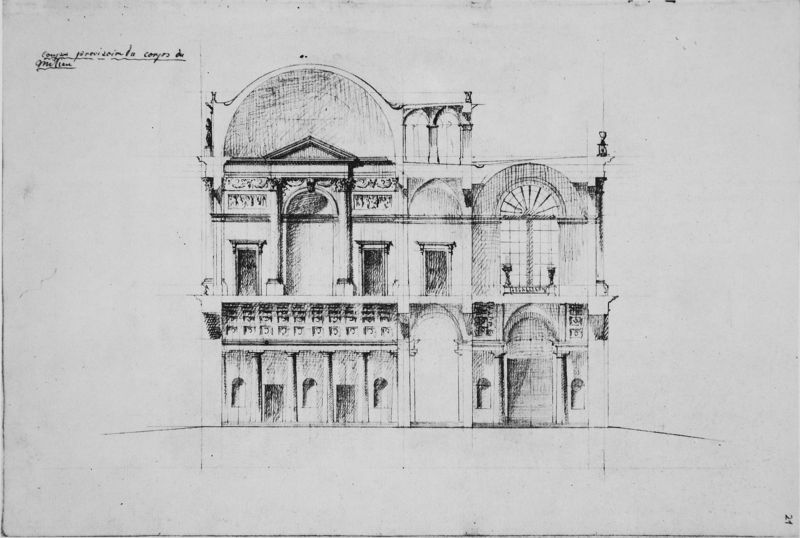
Titel: Residenz in München, drittes Projekt - Schnitt durch Mitteltrakt
Künstler: Carl von Fischer
Standort: München
Institution: Architektursammlung der Technischen Universität
Schlagwörter: dunkel, weiß, dreieck, fenster, frankreich, geschwungen, glas, grau, hell, pfeiler, raum, schwarz, skizze, säule, säulen, terasse, tür, zeichnung, dach, gebäude, haus, schloss, wand, architektur, barock, signatur, kirche, figur, blatt, renaissance, rund, vase, balkon, terrasse, schrift, papier, ansicht, bogen, fassade, italien, studie, giebel, formen, linien, signiert, empore, rundbogen, kuppel, karikatur, kartusche, verzierung, geländer, striche, tor, galerie, aufsicht, bögen, wände, eingang, nische, tusche, gewölbe, palast, stockwerk, torbogen, balustrade, dom, draufsicht, scheiben, geschnitten, schnitt, schraffur, radierung, stich, karrikatur, buchstaben, beschriftung, worte, bleistift, entwurf, architrav, arkaden, kathedrale, verziert, dreiecksgiebel, portal, villa, zahl, ziffer, residenz, portikus, rundbögen, kapelle, frontansicht, geschosse, plan, tempel, kasetten, kassetten, kassettendecke, konche, volute, kongress, vorlage, querschnitt, bau, handschrift, wort, fesnter, tonne, kassette, dachgeschoss, riss, grundriss, palais, aufriss, tympanon, nischen, etage, architekturentwurf, architekturzeichnung, bauplan, architekt, attika, notiz, kasettendecke, tonnengewölbe, bauornament, segmentgiebel, thympanon, tymphanon, längsschnitt, erdgeschoss, balluster, gliederung, aufishct, emporen, entwurfszeichnng, fendter, fenster bogen, geschossbau, halbrosette, inenraum, kasettengewölbe, kuppelbau, nisce, protal, tonnendecke, triphorium, türöffnungen, perskeptive, raddierung, 21, artikus, schwarz+#, wuerschnitt, forntansicht, fernsterumrahmungen